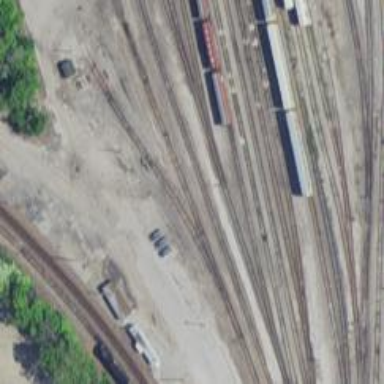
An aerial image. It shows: Unused railway yard.